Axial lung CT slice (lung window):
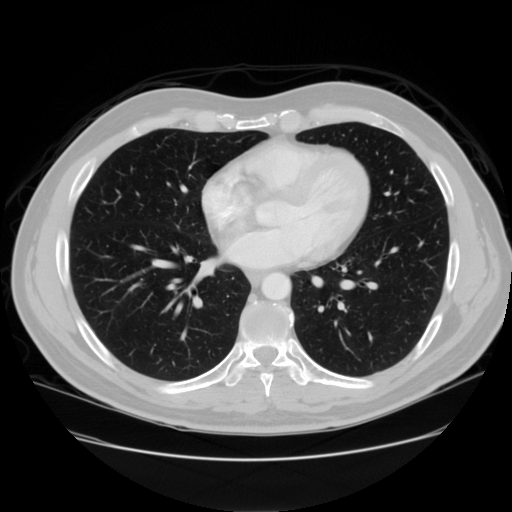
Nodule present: no